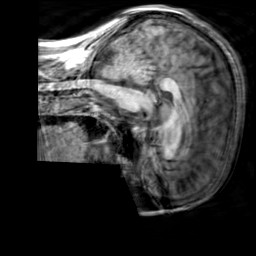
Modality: T1w
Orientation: sagittal
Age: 26
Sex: male
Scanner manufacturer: siemens
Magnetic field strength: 3 T
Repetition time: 2.3 s
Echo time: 0.00303 s